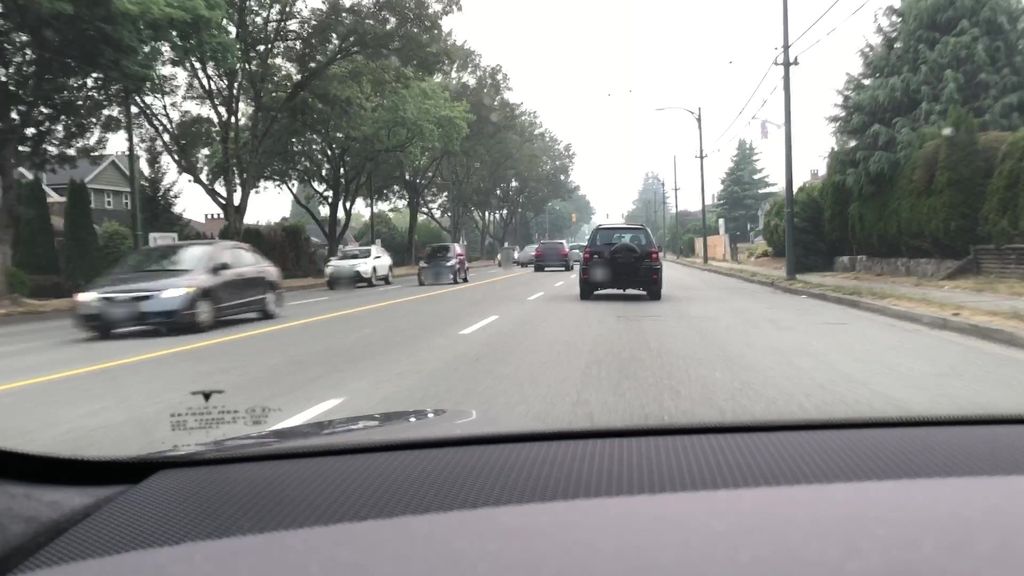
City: vancouver